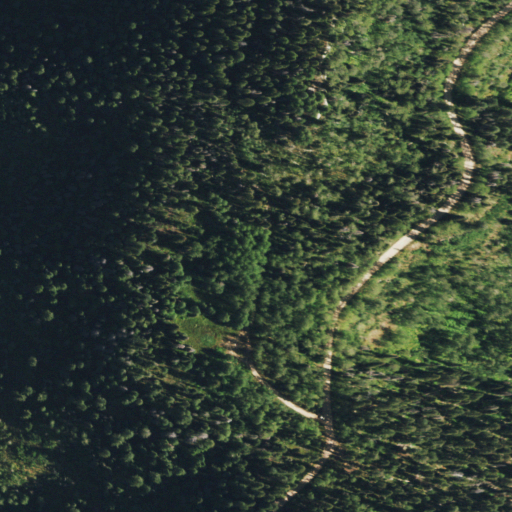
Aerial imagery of plain(s) in Colorado named Cemetery Flats containing deciduous forest, evergreen forest, and mixed forest